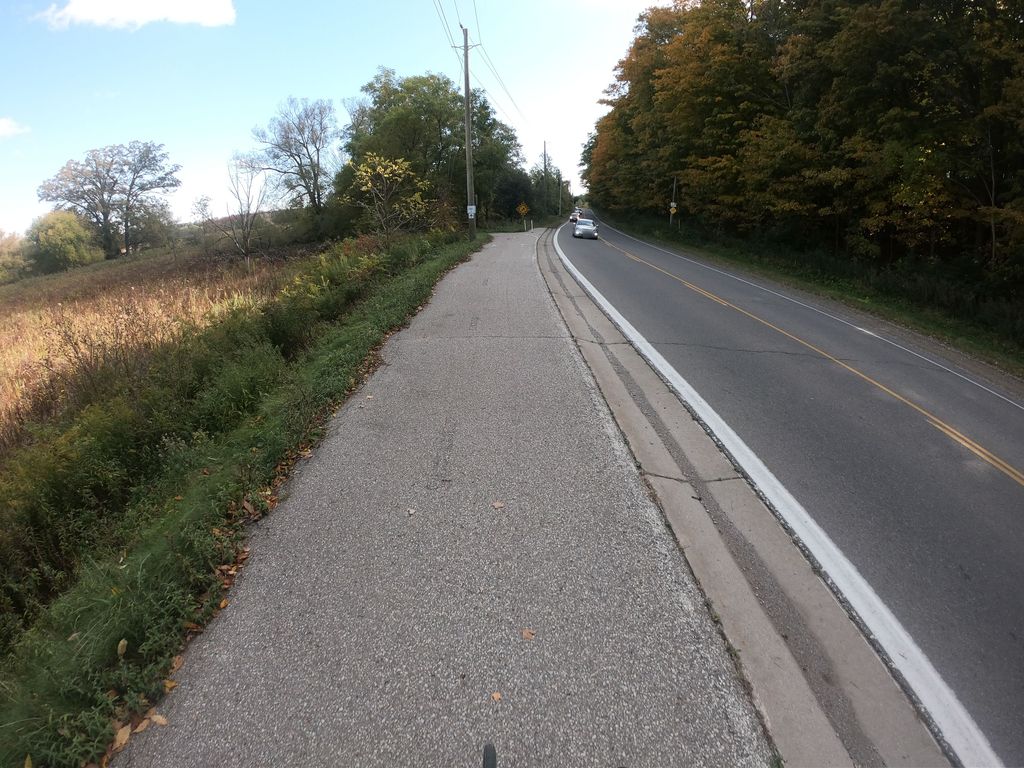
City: kitchener-waterloo